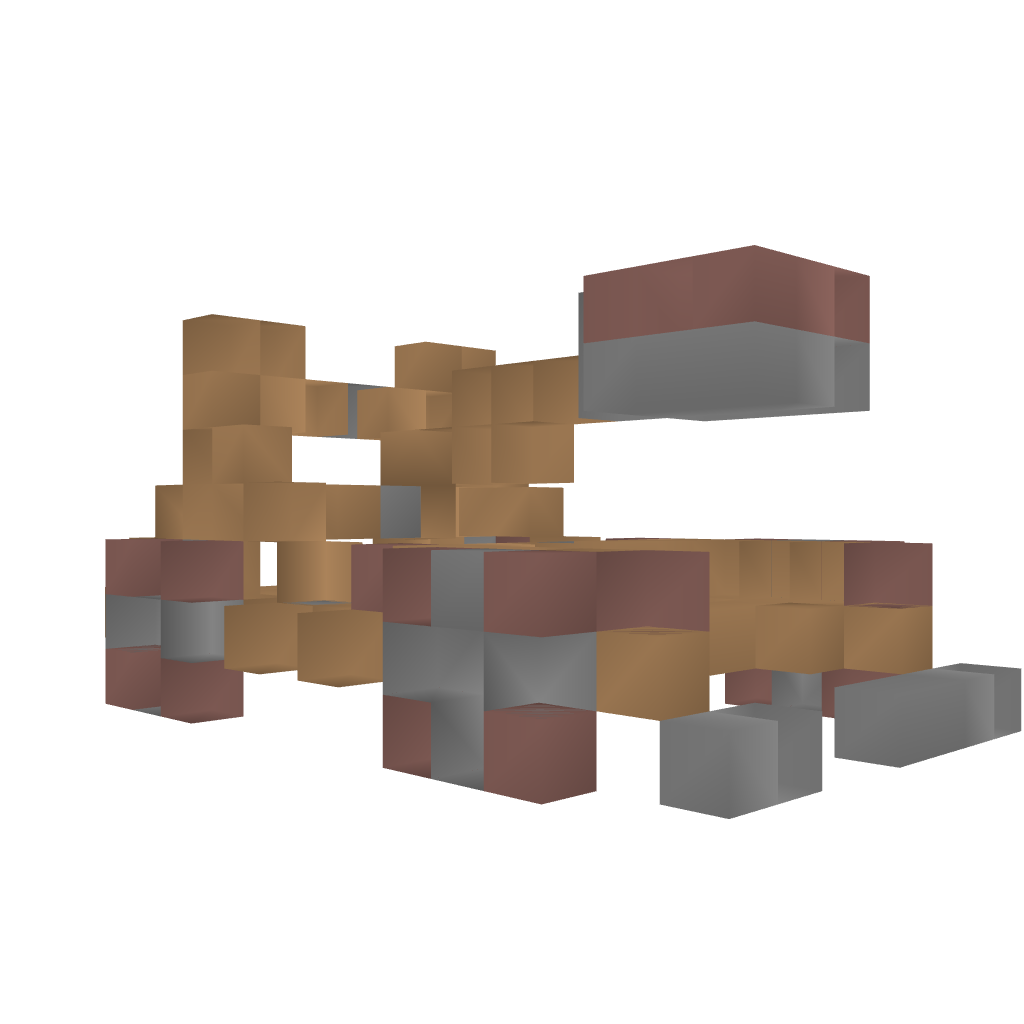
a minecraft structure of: catapult good quality